Question: We've 4 CDC sources defined of which we need to combine the data into one result table. We're creating a table for each source using the SQL API, eg:
'''
"CREATE TABLE IF NOT EXISTS PAA31 (
" +
" WRK_SDL_DEF_NO STRING,
" +
" HTR_FROM_DT BIGINT,
" +
...
" update_time TIMESTAMP(3) METADATA FROM 'value.source.timestamp' VIRTUAL,
" +
" PRIMARY KEY (WRK_SDL_DEF_NO) NOT ENFORCED,
" +
" WATERMARK FOR update_time AS update_time
" +
") WITH ('value.format' = 'debezium-json' ... )";
'''
After we've defined each table, we create a new table by running the following query:
'''
"SELECT PAA30.WRK_SDL_DEF_NO as id,
" +
" PAA33.DSB_TX as description,
" +
...
"FROM PAA30
" +
"INNER JOIN PAA33 ON PAA30.WRK_SDL_DEF_NO = PAA33.WRK_SDL_DEF_NO AND PAA33.LGG_CD = 'NL'
" +
"INNER JOIN PAA31 ON PAA30.WRK_SDL_DEF_NO = PAA31.WRK_SDL_DEF_NO
" +
"INNER JOIN PAA32 ON PAA30.WRK_SDL_DEF_NO = PAA32.WRK_SDL_DEF_NO";
'''
Note some rows have been left out for formatting reasons.
The issue we're running into is that executing this exact job results in inconsistent outcomes where sometimes we have 1750 resulting rows (correct), however most of the times the resulting rows is less and random.
This is the plan overview for the job in Flink. The amount of records sent from the sources are all correct, however the amount of records sent of the 1st join statement is not:

What could be the cause and how can we have consistent joining of all data sources?
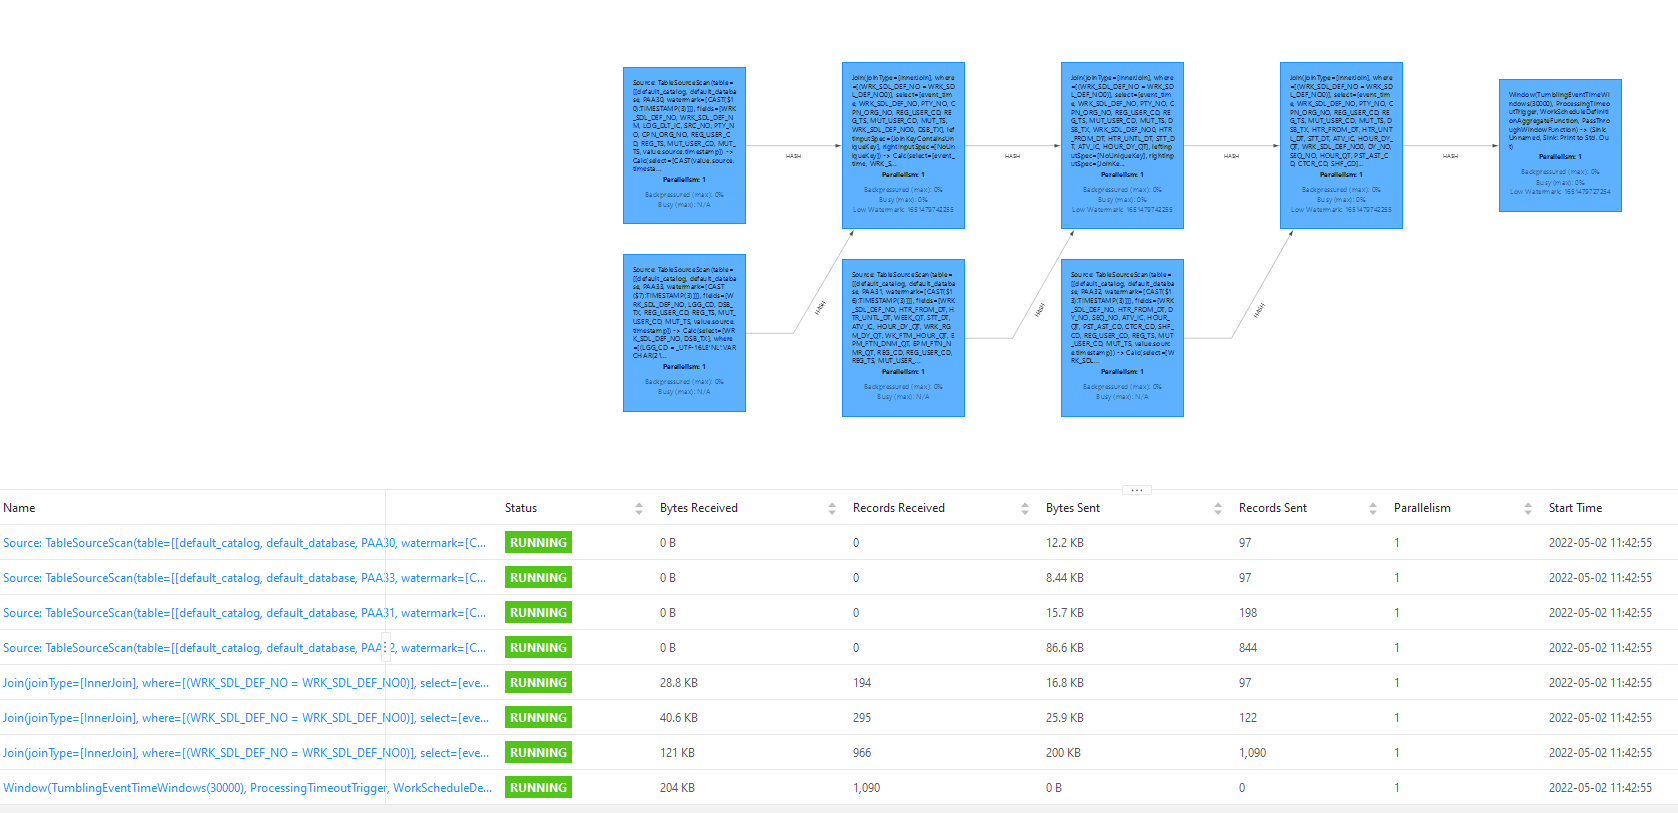
Answer: We've been able to get consistent results, even for bigger datasets, by enabling <URL>
'''
configuration.setString("table.exec.mini-batch.enabled", "true");
configuration.setString("table.exec.mini-batch.allow-latency", "500 ms");
configuration.setString("table.exec.mini-batch.size", "5000");
'''
This seems to fix the consistency issue for both the local filesystem connector as well as for the Flink Pulsar connector.
From these findings, it seems Flink was having issues with the overhead of state management for our throughput. We'll still need to assess realistic CDC initial load processing, but so far enabling MiniBatch Aggregation seems promising
Thanks @david-anderson for thinking with us and trying to figure this out.